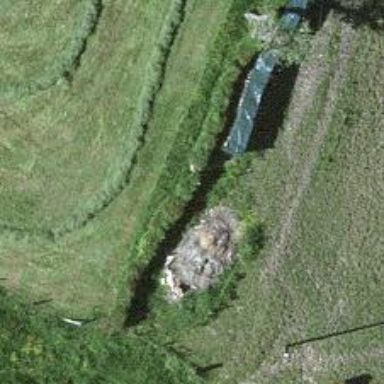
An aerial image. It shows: Hedge barrier.